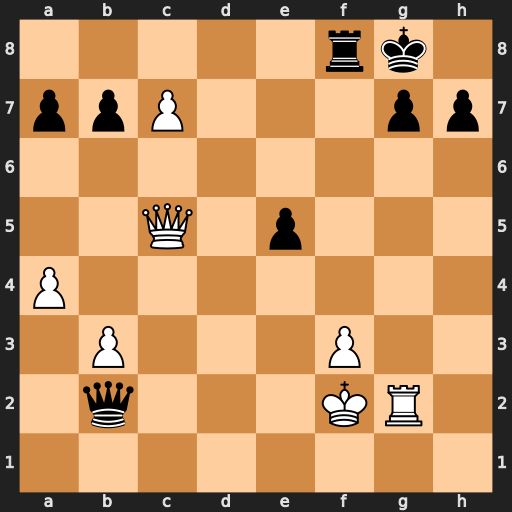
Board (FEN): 5rk1/ppP3pp/8/2Q1p3/P7/1P3P2/1q3KR1/8
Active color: w
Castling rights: -
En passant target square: -
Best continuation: Kg3 Qd4 Qxf8+ Kxf8 c8=Q+